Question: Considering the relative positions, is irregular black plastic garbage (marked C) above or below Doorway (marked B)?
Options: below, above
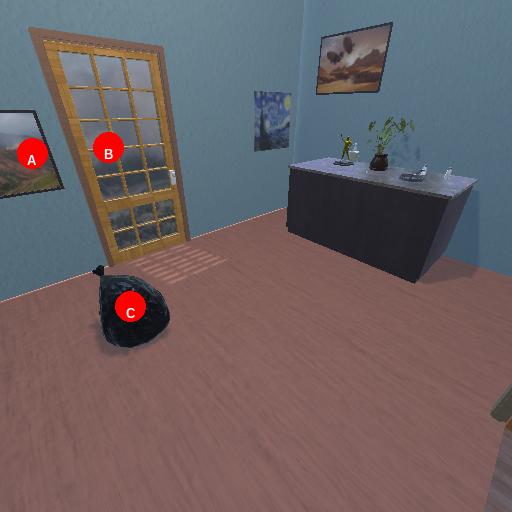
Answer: below